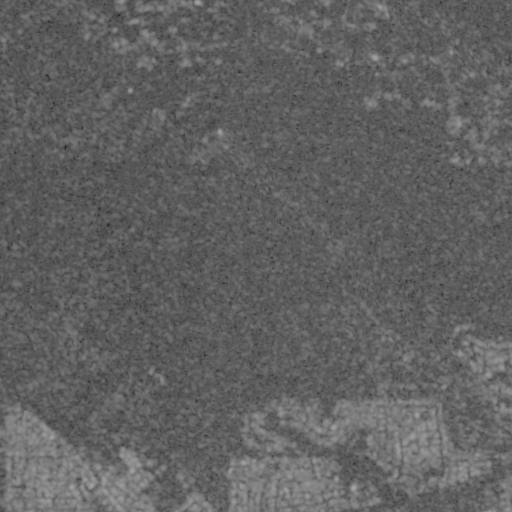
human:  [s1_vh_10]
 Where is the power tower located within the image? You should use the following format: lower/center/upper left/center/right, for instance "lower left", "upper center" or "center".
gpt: The power tower is located in the upper center of the image.
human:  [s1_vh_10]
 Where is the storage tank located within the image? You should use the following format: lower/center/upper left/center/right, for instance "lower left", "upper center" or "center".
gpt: The storage tank is located in the lower left of the image.
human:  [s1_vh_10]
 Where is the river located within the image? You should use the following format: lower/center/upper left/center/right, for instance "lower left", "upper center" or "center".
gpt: The river is located in the lower right of the image.
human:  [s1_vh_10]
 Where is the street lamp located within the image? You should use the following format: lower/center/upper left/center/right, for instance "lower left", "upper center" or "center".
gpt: The street lamp is located in the lower right of the image.
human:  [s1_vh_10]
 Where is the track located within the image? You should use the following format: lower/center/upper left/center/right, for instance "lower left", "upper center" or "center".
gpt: There is no track in the image.

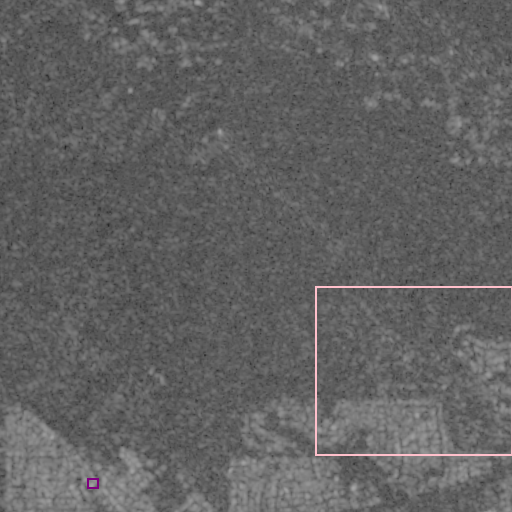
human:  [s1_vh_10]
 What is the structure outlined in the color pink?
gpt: The structure outlined in pink is a park.
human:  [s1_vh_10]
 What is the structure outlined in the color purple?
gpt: The structure outlined in purple is a building.
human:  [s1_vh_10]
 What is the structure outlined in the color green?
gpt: There is no green outline.